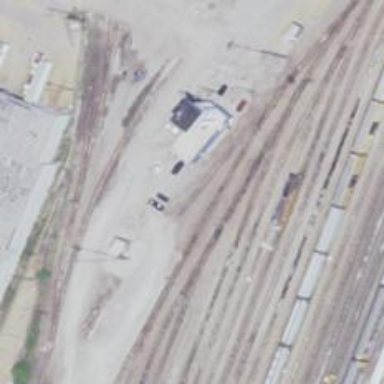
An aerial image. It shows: Abandoned railway yard.